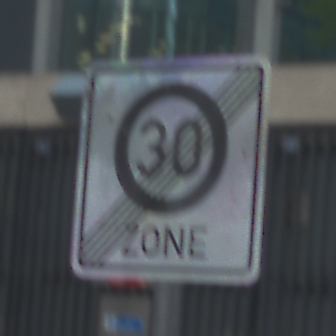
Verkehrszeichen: EndeZone30
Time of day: MorningAfternoon
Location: Outdoor (Urban)
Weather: PartlyCloudy
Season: NotSpecified
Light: Natural